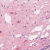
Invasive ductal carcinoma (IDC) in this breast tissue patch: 0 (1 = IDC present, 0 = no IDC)